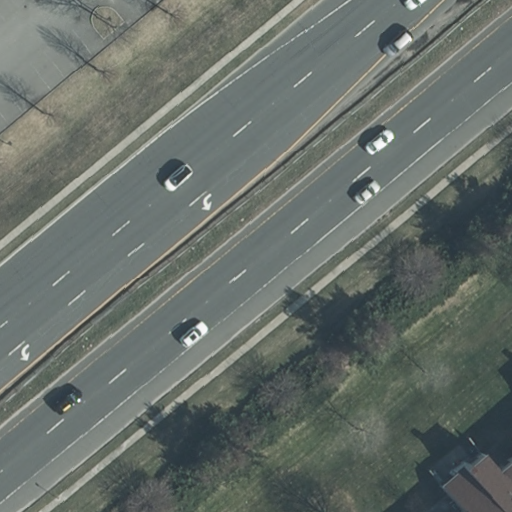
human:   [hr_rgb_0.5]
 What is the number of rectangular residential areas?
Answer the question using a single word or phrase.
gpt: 1

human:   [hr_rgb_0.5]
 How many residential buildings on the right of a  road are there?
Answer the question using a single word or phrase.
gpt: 1

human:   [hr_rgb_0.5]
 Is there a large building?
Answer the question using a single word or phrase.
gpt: no

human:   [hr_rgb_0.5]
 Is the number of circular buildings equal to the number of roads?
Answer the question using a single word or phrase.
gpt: no

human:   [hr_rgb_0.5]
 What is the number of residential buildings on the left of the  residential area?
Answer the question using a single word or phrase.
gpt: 1

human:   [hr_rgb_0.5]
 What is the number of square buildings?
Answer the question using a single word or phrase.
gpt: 0

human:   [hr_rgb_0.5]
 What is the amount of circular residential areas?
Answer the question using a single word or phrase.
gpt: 0

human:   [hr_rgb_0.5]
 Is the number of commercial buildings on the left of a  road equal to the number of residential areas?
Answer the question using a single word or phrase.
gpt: no

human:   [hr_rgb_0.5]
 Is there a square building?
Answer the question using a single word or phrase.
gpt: no

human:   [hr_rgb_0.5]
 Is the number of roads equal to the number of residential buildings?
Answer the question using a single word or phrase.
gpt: no

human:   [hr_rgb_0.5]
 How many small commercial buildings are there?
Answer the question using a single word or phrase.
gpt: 0

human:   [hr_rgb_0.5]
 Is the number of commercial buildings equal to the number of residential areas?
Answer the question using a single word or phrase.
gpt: no

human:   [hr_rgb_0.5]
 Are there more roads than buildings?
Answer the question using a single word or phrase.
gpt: yes

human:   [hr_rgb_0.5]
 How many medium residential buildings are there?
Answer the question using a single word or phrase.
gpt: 1

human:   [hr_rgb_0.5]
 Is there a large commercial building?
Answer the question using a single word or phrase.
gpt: no

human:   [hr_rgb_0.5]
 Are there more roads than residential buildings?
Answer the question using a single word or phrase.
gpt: yes

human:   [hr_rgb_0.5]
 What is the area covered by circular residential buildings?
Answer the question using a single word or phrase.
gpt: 0m2

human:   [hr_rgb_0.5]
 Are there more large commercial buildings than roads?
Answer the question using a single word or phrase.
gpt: no

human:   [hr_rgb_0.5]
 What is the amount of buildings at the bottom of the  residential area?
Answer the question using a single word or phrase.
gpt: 1

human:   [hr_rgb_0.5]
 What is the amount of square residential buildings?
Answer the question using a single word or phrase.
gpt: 0

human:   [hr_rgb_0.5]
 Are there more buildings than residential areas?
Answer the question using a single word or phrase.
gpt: no

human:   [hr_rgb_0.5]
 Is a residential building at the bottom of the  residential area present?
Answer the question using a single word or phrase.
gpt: yes

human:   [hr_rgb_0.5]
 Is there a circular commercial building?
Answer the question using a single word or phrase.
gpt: no

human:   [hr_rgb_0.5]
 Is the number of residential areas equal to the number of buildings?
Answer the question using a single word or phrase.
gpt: yes

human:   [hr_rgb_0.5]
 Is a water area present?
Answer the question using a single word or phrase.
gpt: no

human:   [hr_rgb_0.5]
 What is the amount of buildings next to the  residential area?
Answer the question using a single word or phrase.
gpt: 1

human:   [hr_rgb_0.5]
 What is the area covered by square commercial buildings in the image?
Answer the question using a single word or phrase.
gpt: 0m2

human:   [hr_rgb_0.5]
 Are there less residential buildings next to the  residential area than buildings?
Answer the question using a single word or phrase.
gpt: no

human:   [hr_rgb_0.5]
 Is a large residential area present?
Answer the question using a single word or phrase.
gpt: yes

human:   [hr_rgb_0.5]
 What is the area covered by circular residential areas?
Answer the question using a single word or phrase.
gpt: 0m2

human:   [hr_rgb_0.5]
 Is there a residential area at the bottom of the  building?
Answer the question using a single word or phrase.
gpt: no

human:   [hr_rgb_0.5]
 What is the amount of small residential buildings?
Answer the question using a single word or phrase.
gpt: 0

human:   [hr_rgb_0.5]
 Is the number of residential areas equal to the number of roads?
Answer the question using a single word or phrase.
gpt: no

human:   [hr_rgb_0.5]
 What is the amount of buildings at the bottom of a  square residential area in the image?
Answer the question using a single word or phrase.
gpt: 0

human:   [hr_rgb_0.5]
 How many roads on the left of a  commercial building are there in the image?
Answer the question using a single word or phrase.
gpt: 0

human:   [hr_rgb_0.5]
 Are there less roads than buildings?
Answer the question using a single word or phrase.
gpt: no